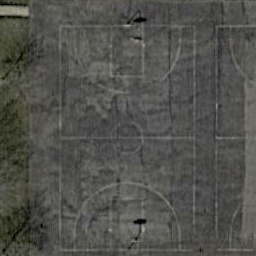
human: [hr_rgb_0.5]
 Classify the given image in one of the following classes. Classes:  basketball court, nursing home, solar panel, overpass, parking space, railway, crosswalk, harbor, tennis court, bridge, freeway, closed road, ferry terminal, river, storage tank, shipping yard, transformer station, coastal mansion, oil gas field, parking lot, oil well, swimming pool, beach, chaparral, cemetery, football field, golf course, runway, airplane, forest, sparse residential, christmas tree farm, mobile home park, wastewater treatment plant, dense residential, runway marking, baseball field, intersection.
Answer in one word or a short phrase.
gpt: basketball court